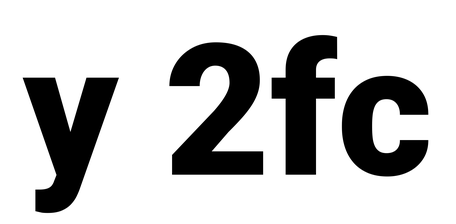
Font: Roboto_Black